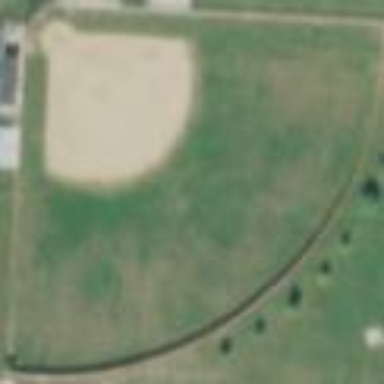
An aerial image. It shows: Baseball pitch for leisure land.